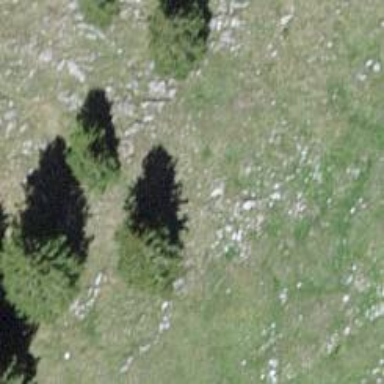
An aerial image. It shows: Needle-leaved tree in natural setting.